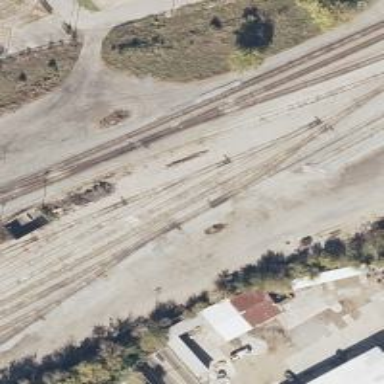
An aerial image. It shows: Railway track.